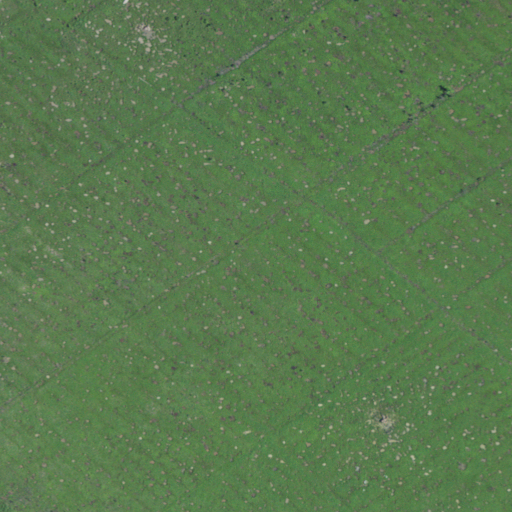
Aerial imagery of plain(s) in Kentucky named Hays Flats containing deciduous forest, grassland, and herbaceous wetlands